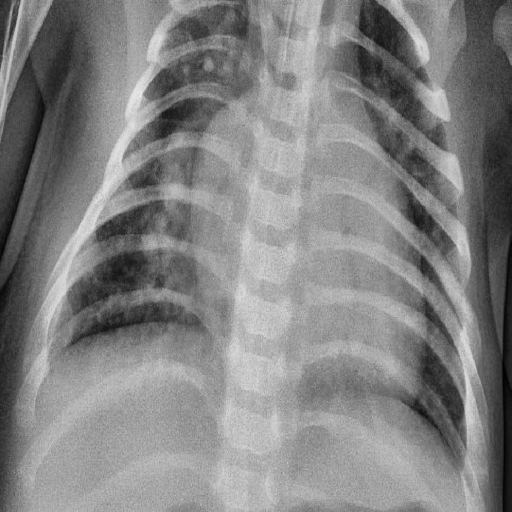
Finding: PNEUMONIA